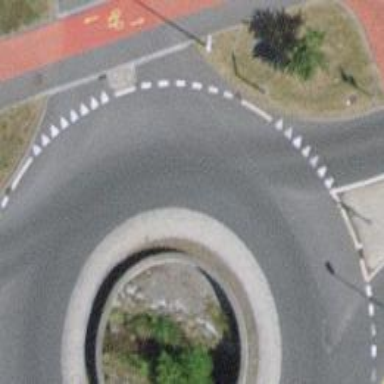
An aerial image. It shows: Secondary road with asphalt surface leading to roundabout.